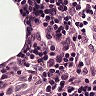
Metastatic tissue present: no